Question:
I use 'GridlayoutManager' and override 'getSpanSize' method. I was able to implement three and one column in the same recyclerview. But I was not able to implement five columns in the same recyclerview.
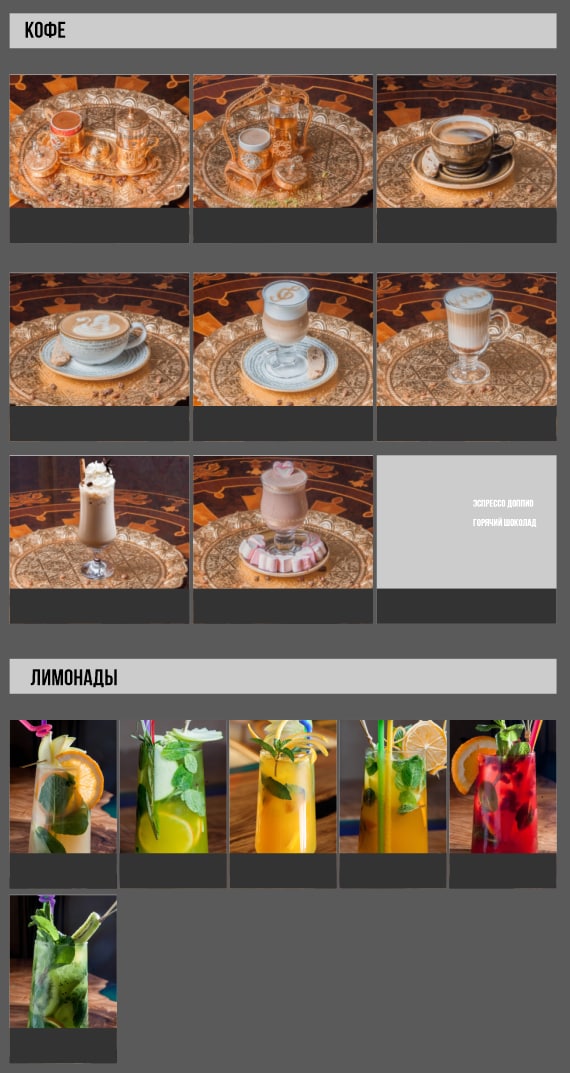
Answer: If you know which row will have five column and which has three column so you can use below code
'''
GridLayoutManager layoutManager = new GridLayoutManager(this, 3);
layoutManager.setSpanSizeLookup(new GridLayoutManager.SpanSizeLookup() {
@Override
public int getSpanSize(int position) {
if (position > 3)
return 5;
else
return 3;
}
});
'''